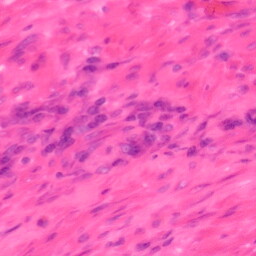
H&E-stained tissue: Colon